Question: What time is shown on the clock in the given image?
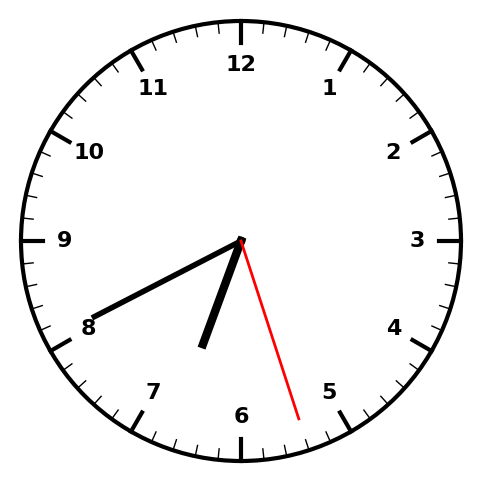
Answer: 06:40:27